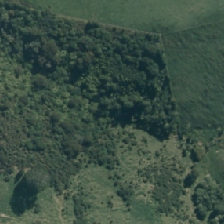
Land cover: broadleaved_indigenous_hardwood